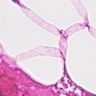
Metastatic tissue present: no